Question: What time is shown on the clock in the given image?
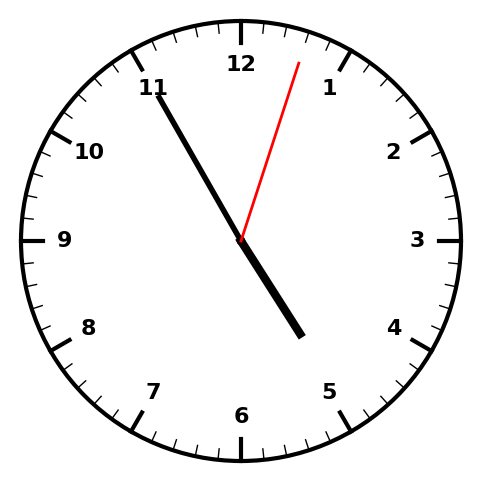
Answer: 04:55:03